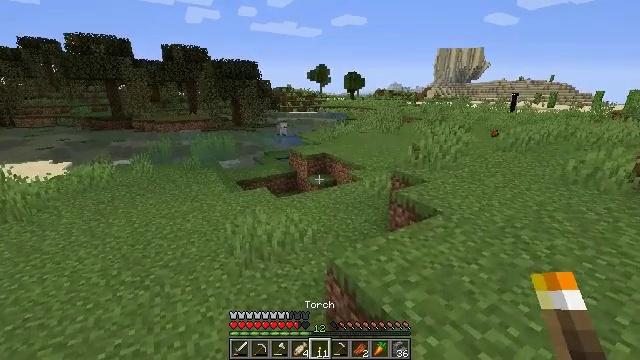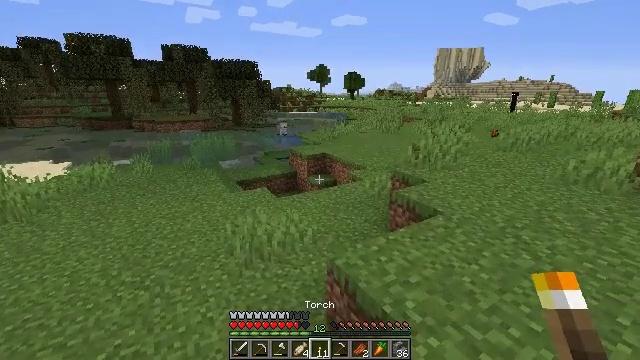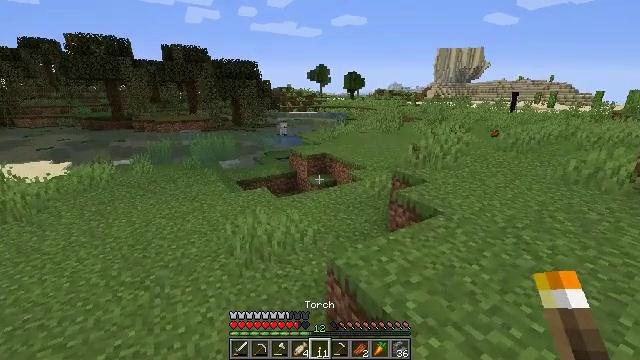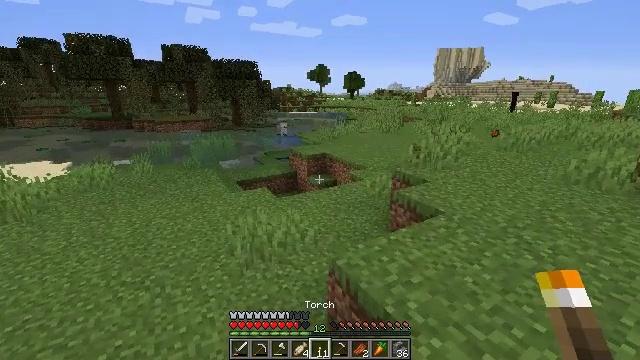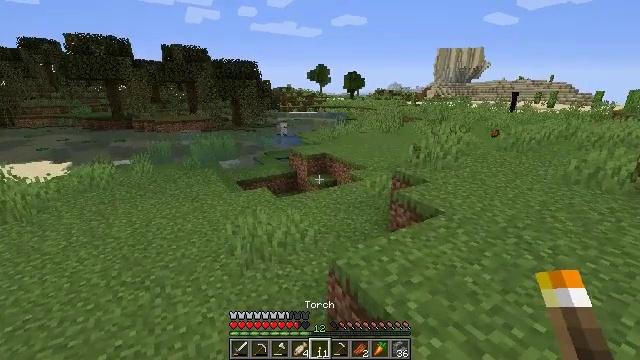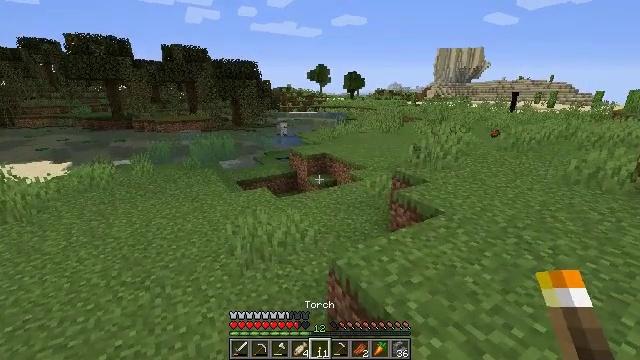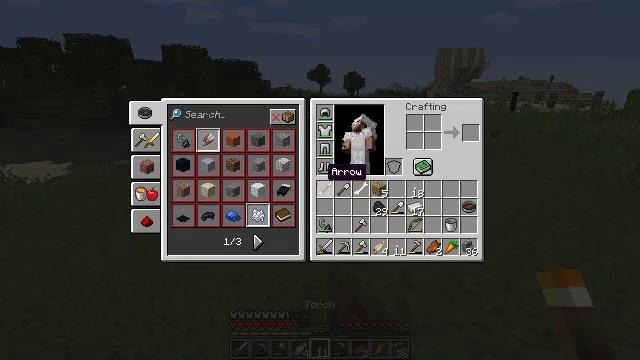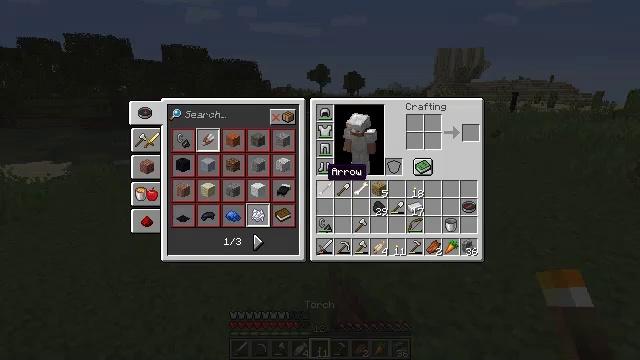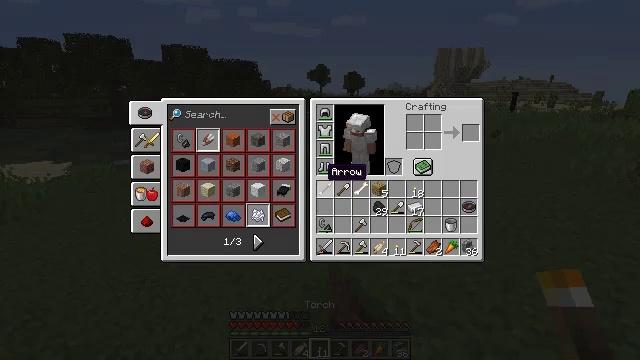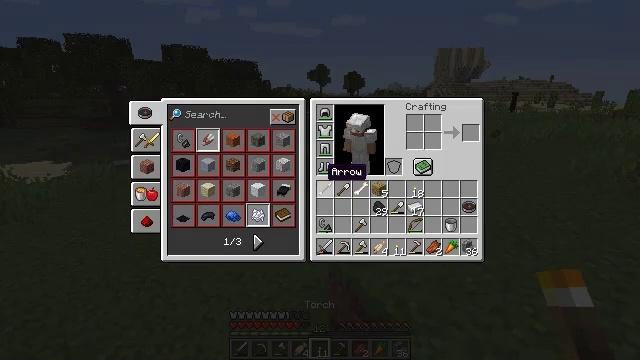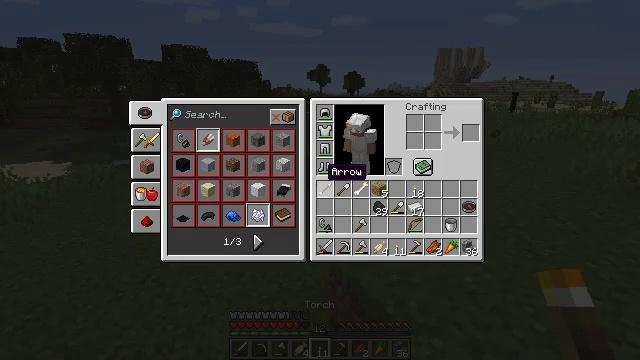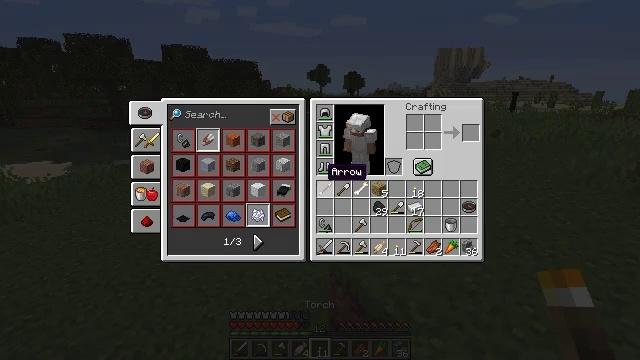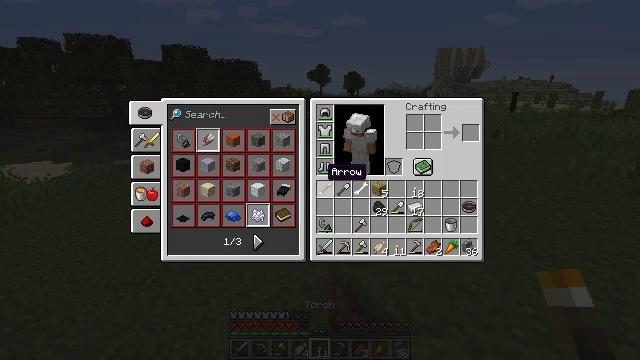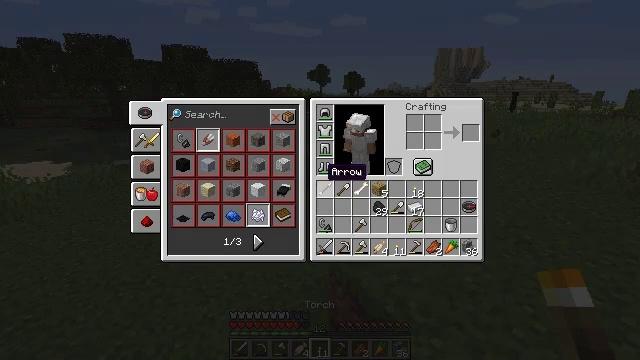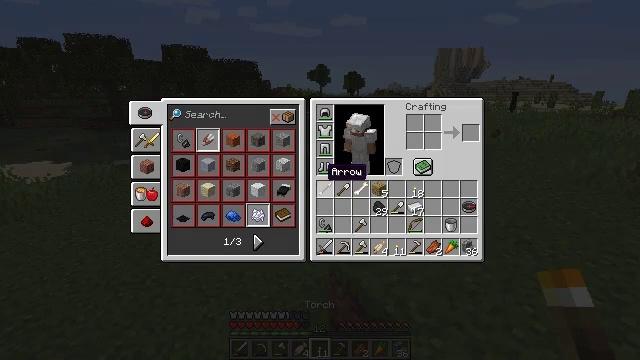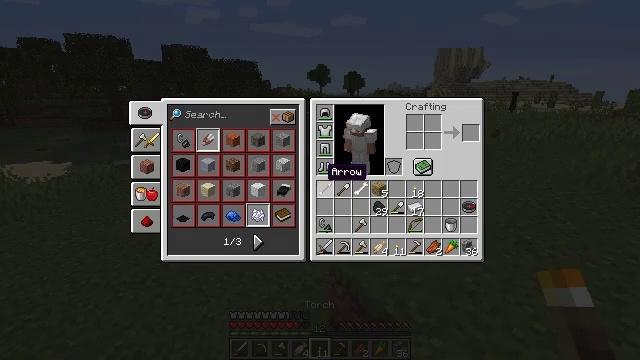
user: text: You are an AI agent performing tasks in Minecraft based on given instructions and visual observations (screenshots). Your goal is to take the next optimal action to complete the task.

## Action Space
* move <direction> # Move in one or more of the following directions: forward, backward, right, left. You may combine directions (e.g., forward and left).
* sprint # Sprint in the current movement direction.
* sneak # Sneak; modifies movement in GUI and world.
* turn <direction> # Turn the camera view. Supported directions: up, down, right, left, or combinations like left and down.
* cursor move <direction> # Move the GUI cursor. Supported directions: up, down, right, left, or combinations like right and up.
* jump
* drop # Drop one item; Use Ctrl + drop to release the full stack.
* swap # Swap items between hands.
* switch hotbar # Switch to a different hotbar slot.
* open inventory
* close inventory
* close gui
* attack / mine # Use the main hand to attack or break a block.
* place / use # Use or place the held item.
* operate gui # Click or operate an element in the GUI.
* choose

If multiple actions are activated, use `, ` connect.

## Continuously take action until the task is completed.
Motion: motion action
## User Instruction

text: Drop a torch.
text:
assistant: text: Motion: no_op
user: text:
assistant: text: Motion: no_op
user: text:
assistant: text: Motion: no_op
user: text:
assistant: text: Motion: no_op
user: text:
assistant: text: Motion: no_op
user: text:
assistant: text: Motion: open inventory
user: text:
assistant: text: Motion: open inventory
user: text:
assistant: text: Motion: open inventory
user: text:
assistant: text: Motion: no_op
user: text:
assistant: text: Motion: no_op
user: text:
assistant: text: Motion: no_op
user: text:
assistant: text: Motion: no_op
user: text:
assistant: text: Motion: no_op
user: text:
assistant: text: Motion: no_op
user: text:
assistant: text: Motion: no_op
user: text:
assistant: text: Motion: no_op
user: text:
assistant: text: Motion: no_op
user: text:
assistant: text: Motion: no_op
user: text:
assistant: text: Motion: no_op
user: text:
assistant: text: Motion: no_op
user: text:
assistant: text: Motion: no_op
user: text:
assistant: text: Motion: no_op
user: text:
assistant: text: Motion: no_op
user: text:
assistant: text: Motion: no_op
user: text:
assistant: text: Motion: no_op
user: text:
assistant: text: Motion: turn right and up
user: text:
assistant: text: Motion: turn up
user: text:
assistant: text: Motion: no_op
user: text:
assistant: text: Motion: no_op
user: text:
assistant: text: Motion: no_op